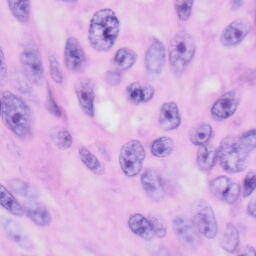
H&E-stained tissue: Skin